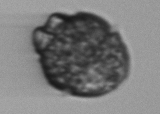
Label: Margalefidinium